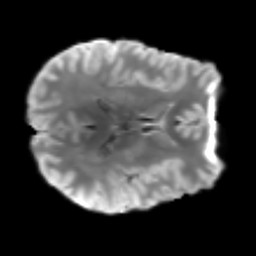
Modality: T2w
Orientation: axial
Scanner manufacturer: siemens
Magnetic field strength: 3 T
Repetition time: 3.6 s
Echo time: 0.092 s